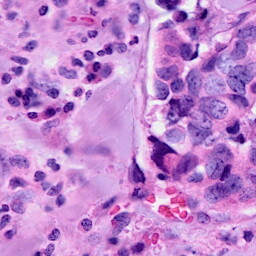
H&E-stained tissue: Breast